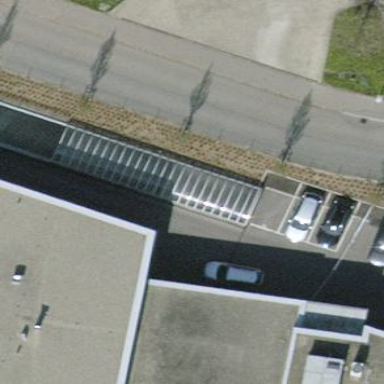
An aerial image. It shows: Carport building.